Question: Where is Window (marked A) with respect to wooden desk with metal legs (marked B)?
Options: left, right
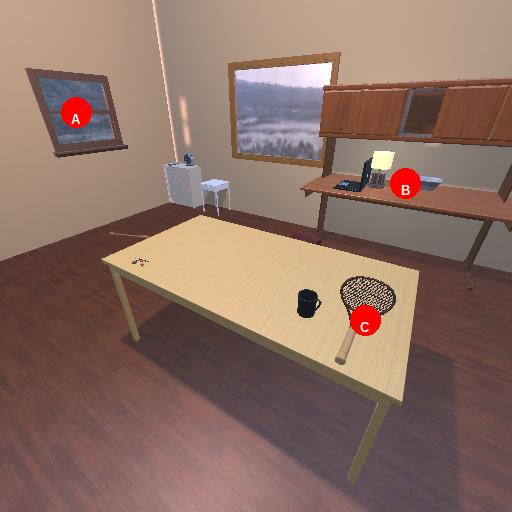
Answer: left